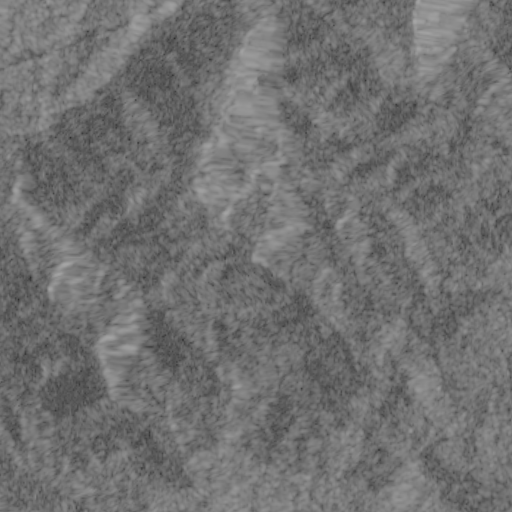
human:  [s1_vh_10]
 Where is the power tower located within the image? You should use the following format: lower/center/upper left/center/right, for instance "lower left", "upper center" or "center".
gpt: The power tower is located in the upper left of the image.
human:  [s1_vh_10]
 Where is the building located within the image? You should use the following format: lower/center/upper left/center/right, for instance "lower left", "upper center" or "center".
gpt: There is no building in the image.

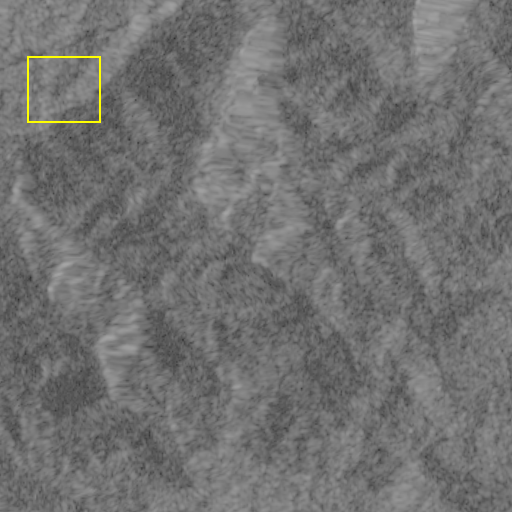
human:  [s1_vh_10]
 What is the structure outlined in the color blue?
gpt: There is no blue outline.
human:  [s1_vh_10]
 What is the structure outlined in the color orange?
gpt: There is no structure outlined in orange.